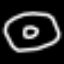
Label: donut